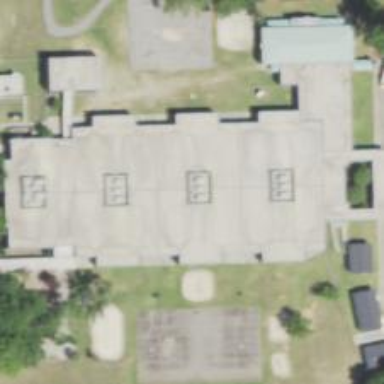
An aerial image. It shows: School.